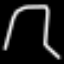
Label: chair